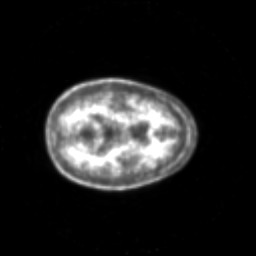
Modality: PET
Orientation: axial
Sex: female
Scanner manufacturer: siemens